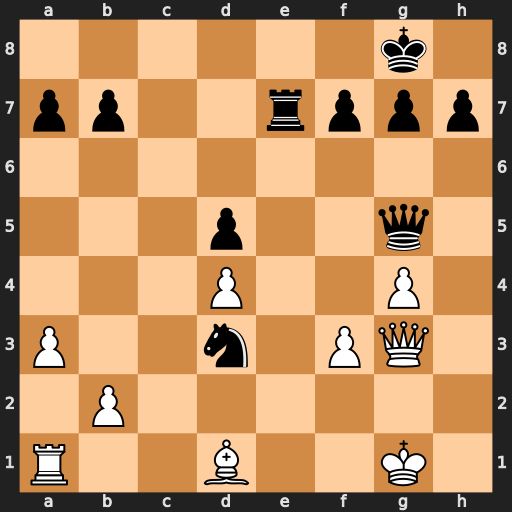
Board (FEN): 6k1/pp2rppp/8/3p2q1/3P2P1/P2n1PQ1/1P6/R2B2K1
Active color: w
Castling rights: -
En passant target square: -
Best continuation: Qb8+ Re8 Qxe8#